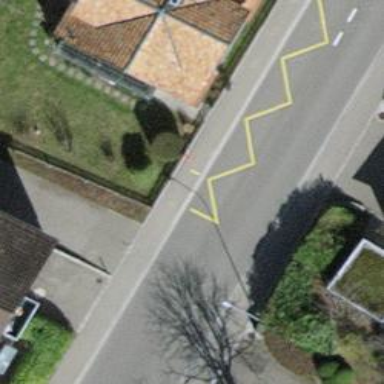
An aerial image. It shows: Bus stop with platform for public transport.